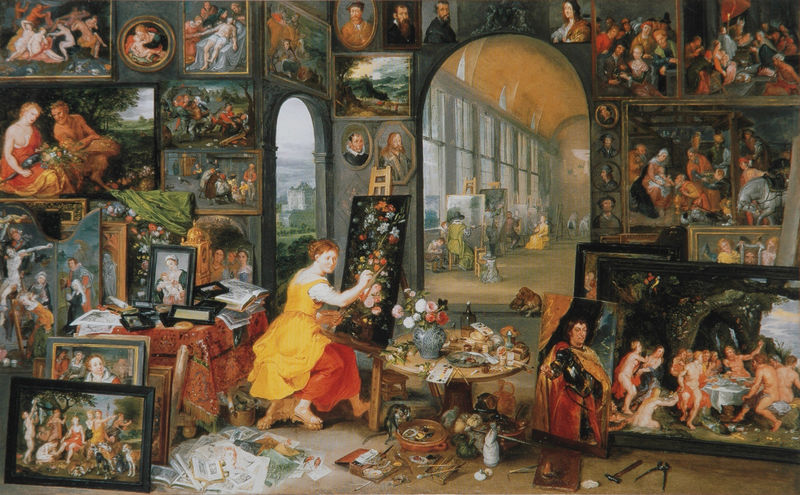
Titel: Allegorie der Malerei
Künstler: Jan Brueghel d.J.
Standort: Niederlande
Institution: Privatsammlung
Schlagwörter: blätter, gemälde, himmel, nackt, weiß, gelb, grün, landschaft, menschen, ocker, sitzen, blume, blumen, braun, bunt, fenster, frau, grau, hell, hintergrund, kleid, licht, orange, schwarz, tisch, tür, ausblick, blüten, haus, hund, rot, schloss, tier, tuch, beige, malerei, rock, flasche, jung, wand, architektur, barock, blass, falten, rahmen, bild, porträt, spiegel, vögel, boden, haare, stoff, adel, innen, tondo, chaos, kanne, stilleben, stillleben, vase, aussicht, schürze, taille, farbig, bilder, bücher, papiere, modell, blumenvase, bogen, genremalerei, schule, farben, farbe, naiv, füsse, hocker, saal, figuren, material, rundbogen, ölgemälde, staffage, floral, atelier, maler, malerin, muse, paravent, staffelei, korb, strauss, durchgang, lichteinfall, nackte, tor, galerie, bögen, wände, katze, barfuss, eingang, gang, gewölbe, antike, burg, medaillon, bedeckt, porträts, künstler, zeitung, kittel, leinwand, allegorie, kunst, künstlerin, malen, pinsel, festmahl, portraits, ausstellung, biedermeier, utensilien, pantoffel, werkstatt, werkzeug, christus, hammer, mythos, pan, stapel, fröhlich, sammlung, gemäldegalerie, brueghel, leinwände, staffeleien, tpr, allegorien, akademie, atellier, blumenstück, gallerie, studio, zeichnungen, tonnengewölbe, zange, medaillons, gemäldesammlung, gestellt, farbenfroh, polychrom, red, malt, werkzeuge, abmalen, landschaften, historien, ahnenreihe, malschule, abzeichnen, kunstsammlung, bnt, fköpfe, gehängt, kompositionen, kunstakademie, leinwnde, malerwerkstatt, saaö, spirgel, tonnengeölbe, tunnelwölbung, werke, painting, woman, tilleben, flowers, grey, still life, allegory